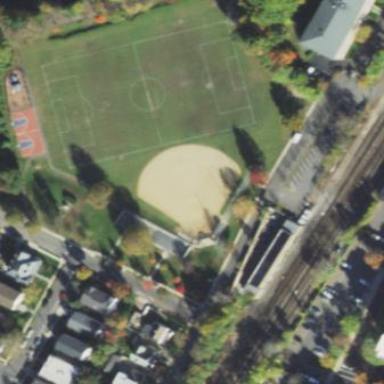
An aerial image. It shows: Baseball pitch for leisure land activities.